Question: I have my layout xml file:
'''
<?xml version="1.0" encoding="utf-8"?>
<LinearLayout xmlns:android="http://schemas.android.com/apk/res/android"
android:orientation="horizontal"
android:layout_width="fill_parent"
android:layout_height="fill_parent"
>
<TextView
android:id="@+id/titlename"
android:layout_width="wrap_content"
android:layout_height="wrap_content"
android:text="@string/HostName"
android:layout_weight="0"
/>
<TextView
android:id="@+id/name"
android:layout_width="wrap_content"
android:layout_height="wrap_content"
android:layout_weight="0"
/>
</LinearLayout>
'''
when i execute the above one, my output is like below:

But My Requirement is to get my output below:
'''
| text1: text2 |
'''
Could any one help?
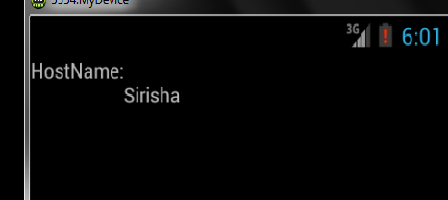
Answer: Use Following Code

:
'''
<?xml version="1.0" encoding="utf-8"?>
<LinearLayout xmlns:android="http://schemas.android.com/apk/res/android"
android:layout_width="fill_parent"
android:layout_height="fill_parent"
android:orientation="horizontal"
android:weightSum="1" >
<TextView
android:id="@+id/titlename"
android:layout_width="fill_parent"
android:layout_height="wrap_content"
android:layout_weight="0.5"
android:gravity="center"
android:text="hi" />
<TextView
android:id="@+id/name"
android:layout_width="fill_parent"
android:layout_height="wrap_content"
android:layout_weight="0.5"
android:gravity="center"
android:text="2hi2" />
</LinearLayout>
'''